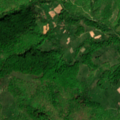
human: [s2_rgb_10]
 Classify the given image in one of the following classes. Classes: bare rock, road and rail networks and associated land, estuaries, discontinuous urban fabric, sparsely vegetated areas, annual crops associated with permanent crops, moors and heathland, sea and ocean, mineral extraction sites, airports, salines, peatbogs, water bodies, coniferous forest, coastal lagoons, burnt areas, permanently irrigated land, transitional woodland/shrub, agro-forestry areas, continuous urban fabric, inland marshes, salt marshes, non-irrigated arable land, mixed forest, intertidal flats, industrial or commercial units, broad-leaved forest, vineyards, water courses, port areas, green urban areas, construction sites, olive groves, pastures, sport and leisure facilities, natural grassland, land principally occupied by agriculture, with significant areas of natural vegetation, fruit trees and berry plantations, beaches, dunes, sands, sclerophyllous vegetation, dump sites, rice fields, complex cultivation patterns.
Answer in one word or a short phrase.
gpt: land principally occupied by agriculture, with significant areas of natural vegetation, broad-leaved forest, transitional woodland/shrub